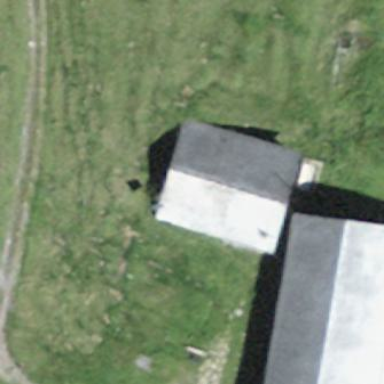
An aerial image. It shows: Farm building.